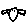
Label: bird